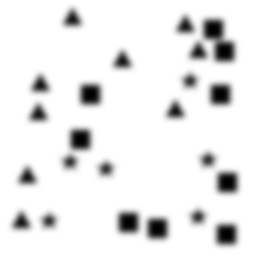
Squares: 9
Triangles: 9
Stars: 6
Total shapes: 24